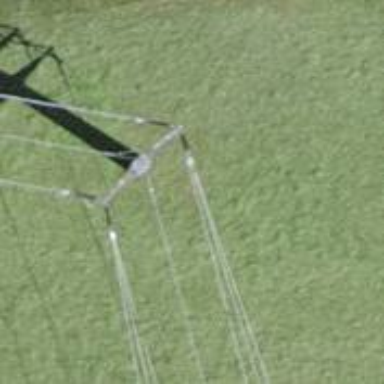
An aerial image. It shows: Concrete power pole.